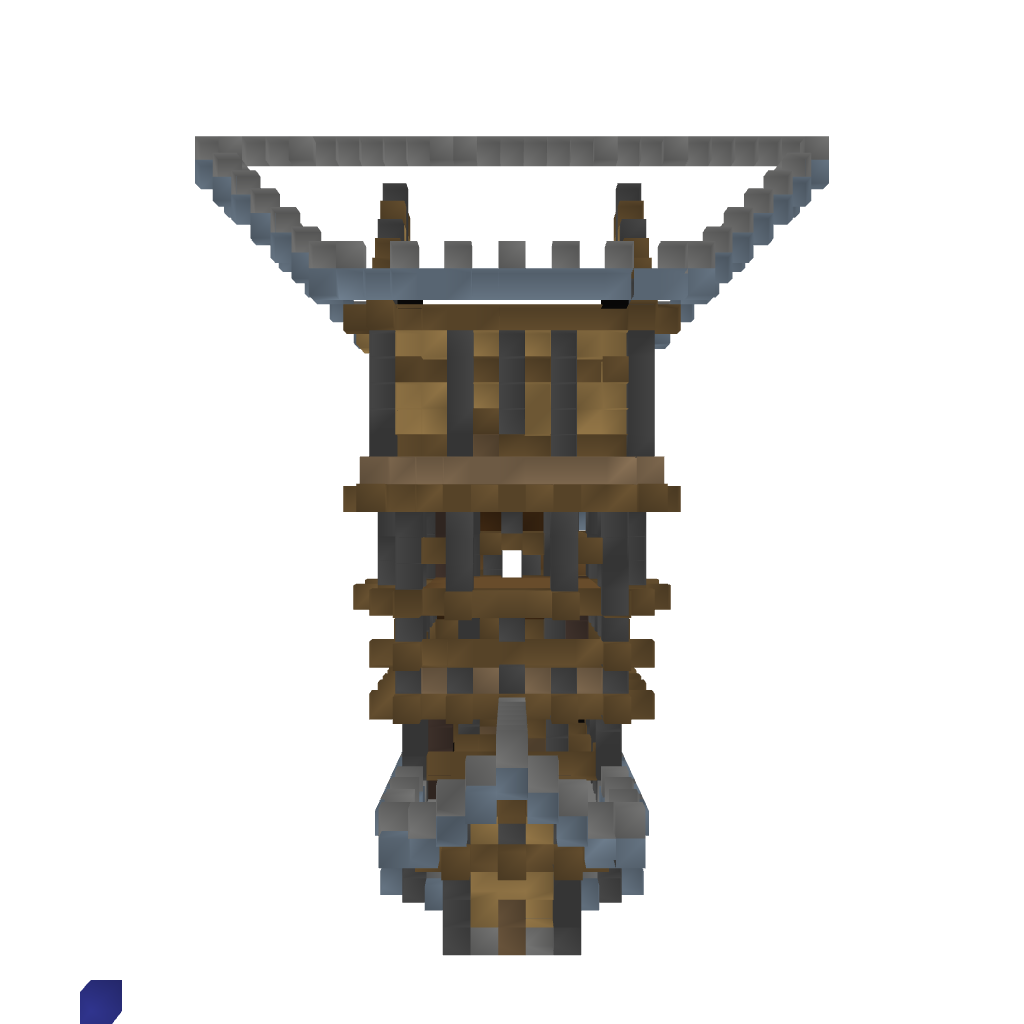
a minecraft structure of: Fantasy Medieval Home #0001 | By DaveGR